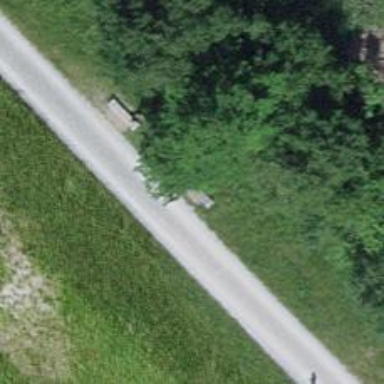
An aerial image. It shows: Brown bench in the vicinity.